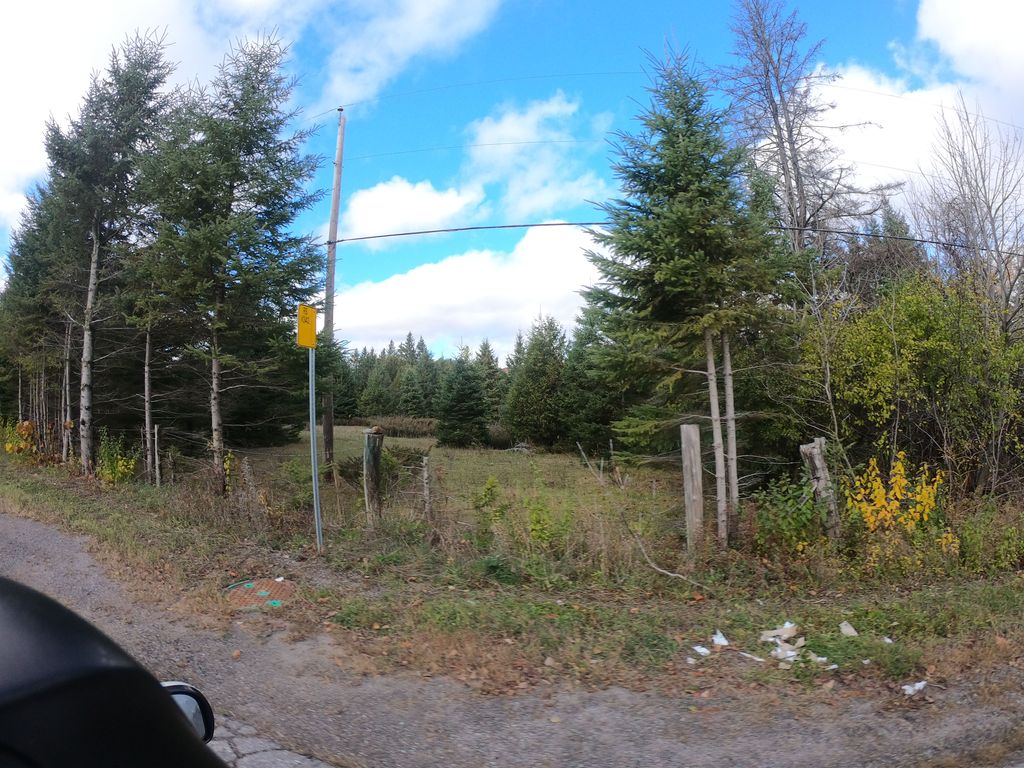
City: ottawa-gatineau